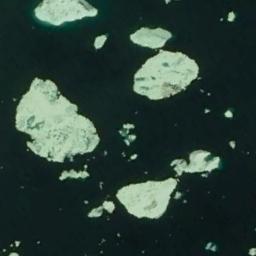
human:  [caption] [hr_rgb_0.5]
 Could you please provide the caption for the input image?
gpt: Many ice cubes of various sizes are scattered floating on the blue sea .

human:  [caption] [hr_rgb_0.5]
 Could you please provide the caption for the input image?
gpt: There are different shapes of sea ice .

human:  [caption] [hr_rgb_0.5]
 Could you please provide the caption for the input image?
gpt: There are many ice on the deep green sea .

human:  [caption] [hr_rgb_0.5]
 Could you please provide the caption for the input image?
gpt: Several pieces of sea ice of different sizes float in the deep blue sea .

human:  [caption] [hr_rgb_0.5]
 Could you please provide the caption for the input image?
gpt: There are some pieces of sea ice .